Interaction volume radius: 10 \u00c5
Interaction volume height: 10 \u00c5
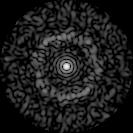
Disorder parameter: 0.8215